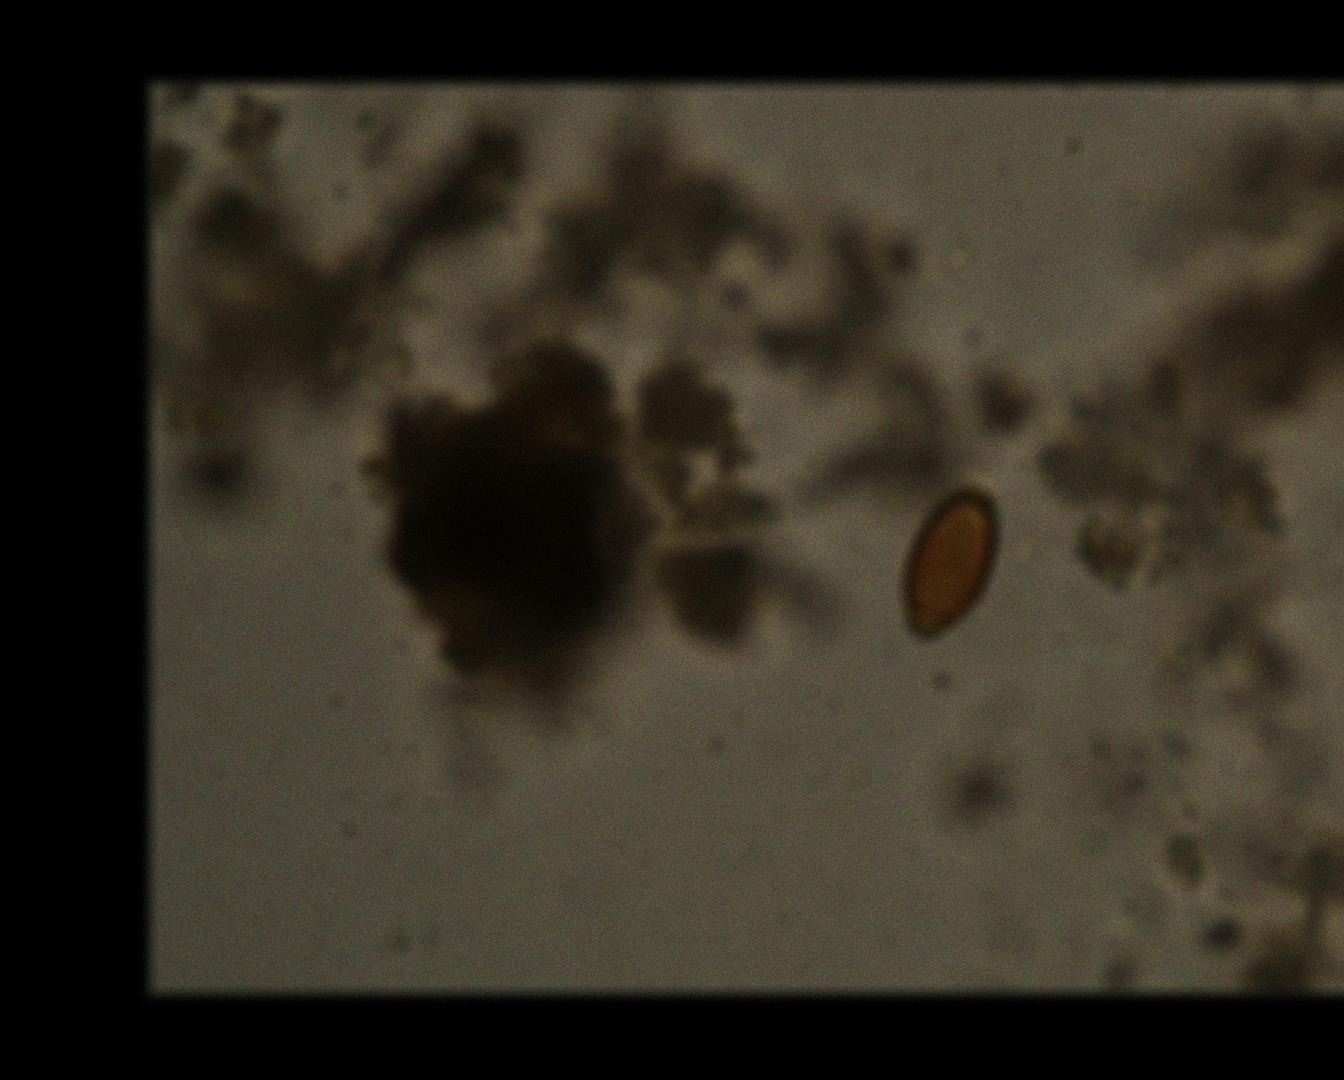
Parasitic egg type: Trichuris trichiura